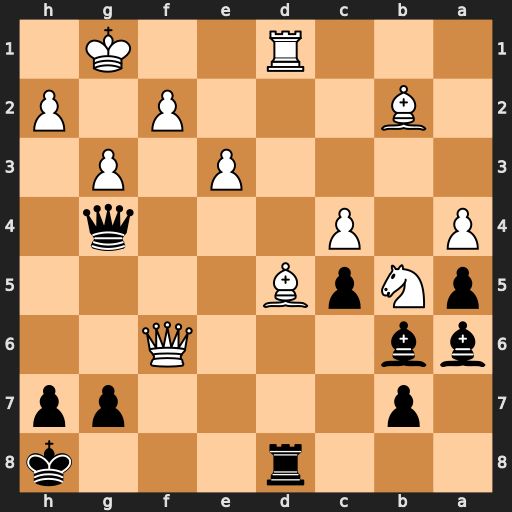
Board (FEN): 3r3k/1p4pp/bb3Q2/pNpB4/P1P3q1/4P1P1/1B3P1P/3R2K1
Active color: b
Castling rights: -
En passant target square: -
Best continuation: Qxd1+ Kg2 Qxd5+ cxd5 gxf6